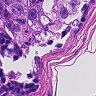
Metastatic tissue present: yes